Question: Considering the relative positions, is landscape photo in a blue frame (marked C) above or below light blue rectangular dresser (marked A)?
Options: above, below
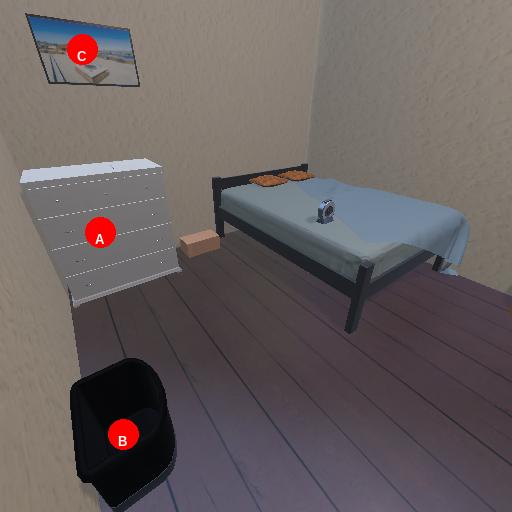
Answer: above